Interaction volume radius: 10 \u00c5
Interaction volume height: 20 \u00c5
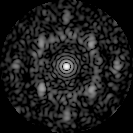
Disorder parameter: 0.6211